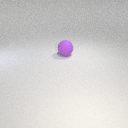
large purple rubber sphere